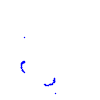
Particle: pion